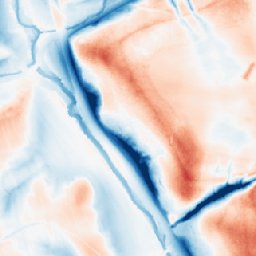
Category: classical
Decomposition family: gaussian_anisotropic
Decomposition parameters: sigma_x: 20
sigma_y: 10
Upsampling method: area
Upsampling parameters: scale: 8
Upsampling scale: 8